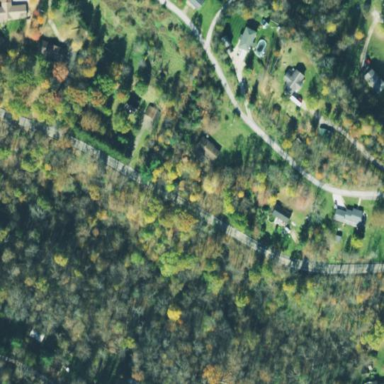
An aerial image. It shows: Beautiful woodland area.